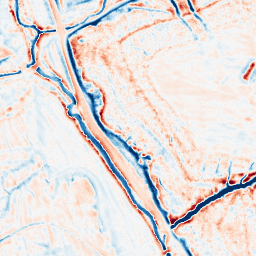
Category: edge_preserving
Decomposition family: bilateral
Decomposition parameters: d: 15
sigma_color: 150
sigma_space: 25
Upsampling method: quadratic
Upsampling parameters: scale: 4
Upsampling scale: 4